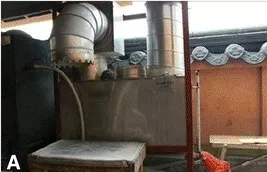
The occupational processes and tools at workplace. A. The charcoal recycler.
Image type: medical_photograph (other_medical_photograph)